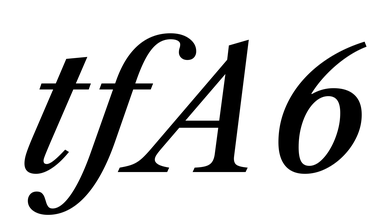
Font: LibreCaslonText-Italic_Medium_Italic